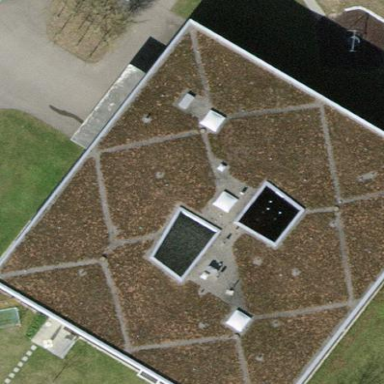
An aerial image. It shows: Building.